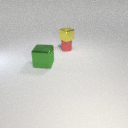
small red rubber cylinder below small yellow metal cube